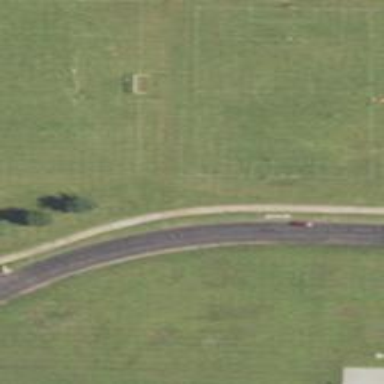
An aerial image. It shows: Soccer pitch for leisure land activities.